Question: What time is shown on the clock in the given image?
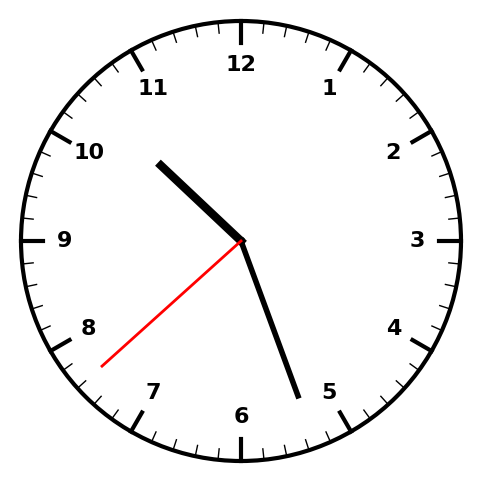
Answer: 10:26:38